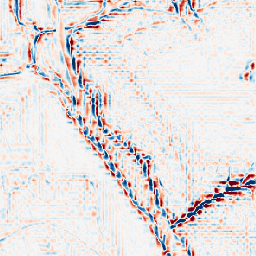
Category: wavelet
Decomposition family: wavelet_dwt
Decomposition parameters: wavelet: db2
level: 3
Upsampling method: quadratic
Upsampling parameters: scale: 2
Upsampling scale: 2